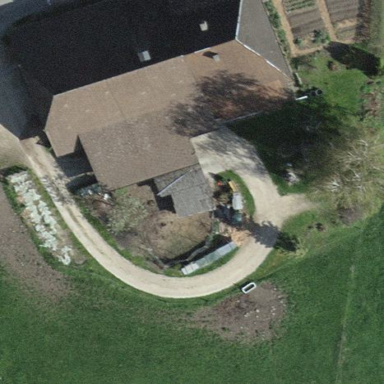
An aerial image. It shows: Farm building.